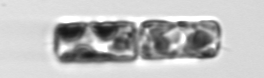
Label: Guinardia_delicatula